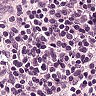
Metastatic tissue present: no